Question: I was reading a question asked about the difference between NULL and nil in objective-c, found here: <URL>
I'm not sure if understood the difference completely. I understood that NULL should be use for C-style pointers and nil for id and object pointers.
I've been reading "Programming in Objective-C Fourth Edition" by Stephen Kochan. Some of the of the code samples in the book go against what was described in the question above.
For example:
One code sample creates a method that returns an NSMUtableArray where he tries to populate an NSMutableArray, if the Array is empty in the end he returns nil:
'''
-(NSMutableArray *) someMethod
{
NSMutableArray *arr = [NSMutableArray array];
//try to populate arr
if([arr count])
{
return arr;
}
else
{
return nil;
}
}
'''
Later on in a different code sample, he uses NULL for a pointer object
'''
{
NSFileManager *fm = [NSFileManager defaultManager];
[fm copyItemAtPath: @"some file path" error: NULL]
}
'''
Looking the NSFileManager documentation, it says to pass in nil for the NSError pointer if error information isn't wanted.
<URL>:
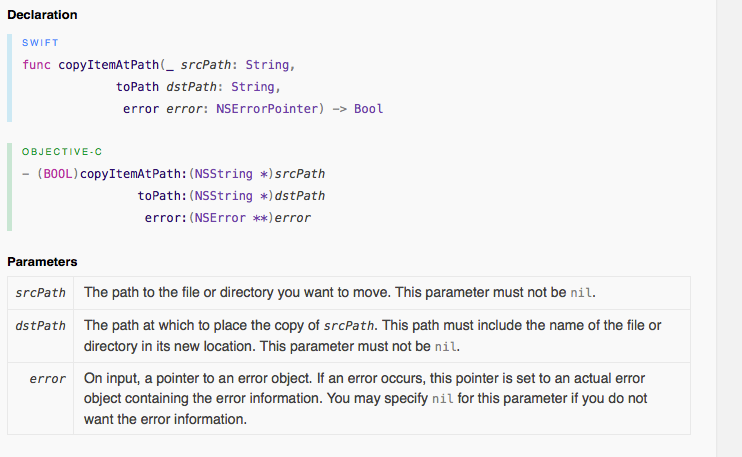
Answer: The code samples you cited use it correctly. 'NSMutableArray *' is an Objective-C object pointer type. So we use 'nil'. On the other hand, the second parameter to 'copyItemAtPath:toPath:error:' has type 'NSError **', which is not an Objective-C object pointer type. It is a regular C pointer to the pointer type 'NSError *' ('NSError *' is an Objective-C object pointer type; however, a pointer to it is not). So we use 'NULL'.
Basically, it depends on "pointer to" what. 'NSMutableArray *' is pointer-to-ObjC-object type. On the other hand, 'NSError **' is a pointer-to-pointer type. Pointer-to-pointer, and pointer-to-primitive, and pointer-to-anything-else, are regular C pointers. Note that only Objective-C object pointer types are managed in ARC.
As for the documentation, I believe it is due to the addition of Swift. Before Swift, the old documentation said 'NULL'. In Swift, the various C pointer types also use 'nil' (which is a general constant which can be a value of any type that conforms to 'NilLiteralConvertible') for null pointer.